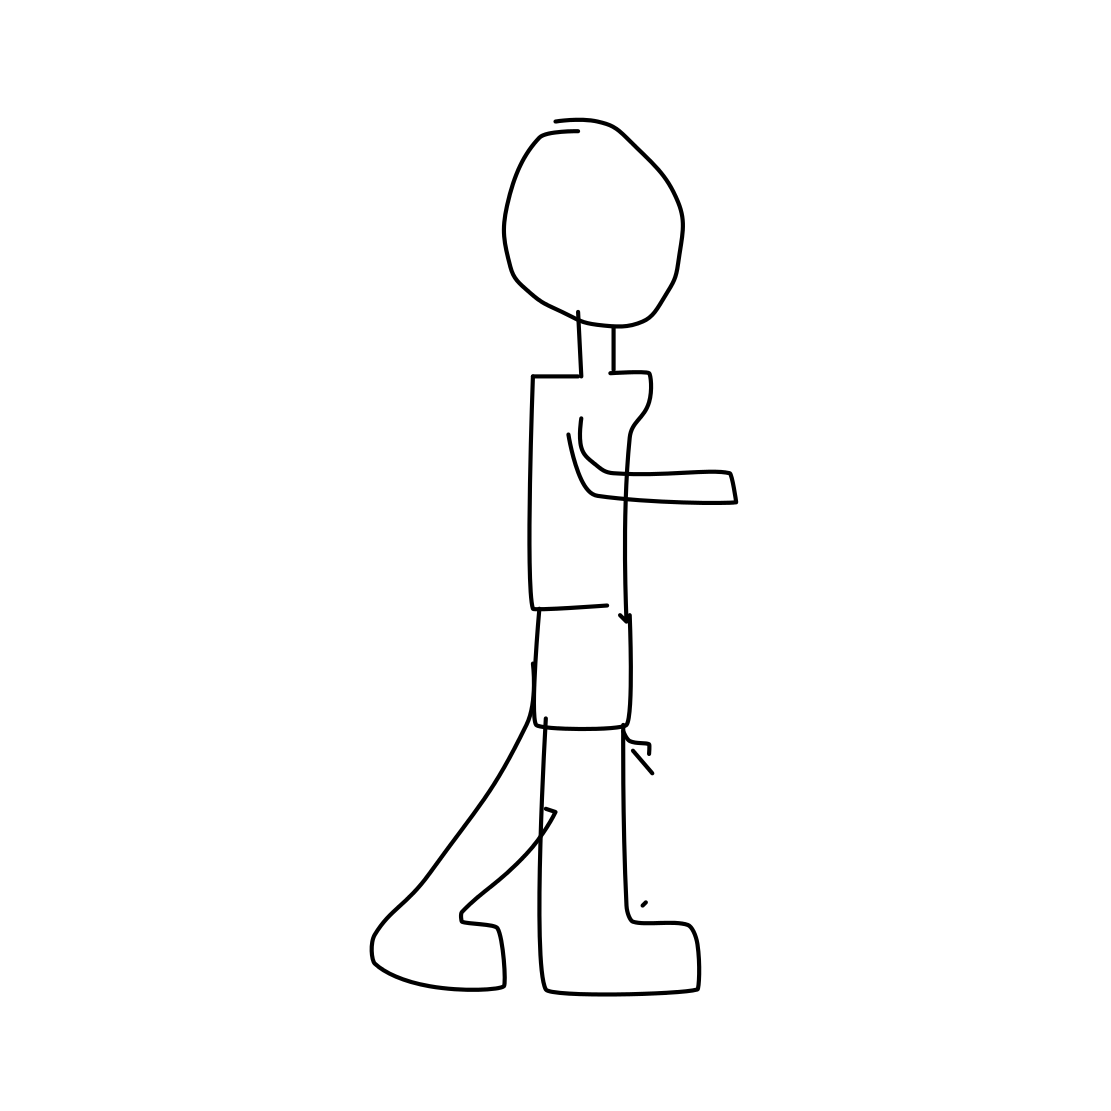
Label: person walking